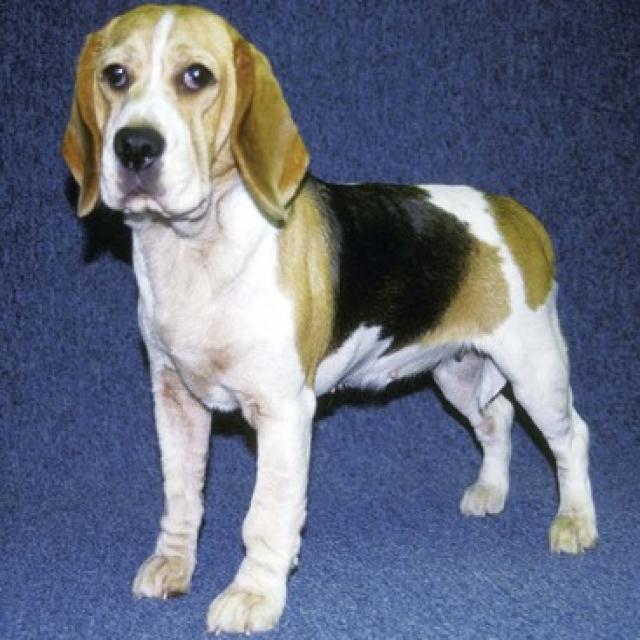
Healthy canine skin — no visible lesions, inflammation, or abnormalities. The skin and coat appear normal.